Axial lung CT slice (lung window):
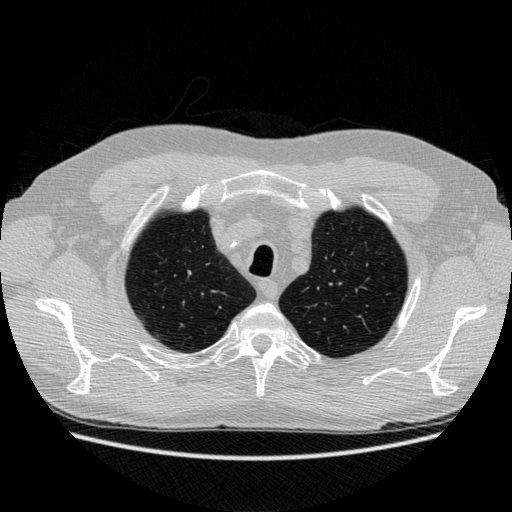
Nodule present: no